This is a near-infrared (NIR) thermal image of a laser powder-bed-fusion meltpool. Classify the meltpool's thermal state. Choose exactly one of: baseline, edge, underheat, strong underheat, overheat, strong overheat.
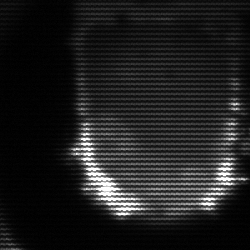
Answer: baseline